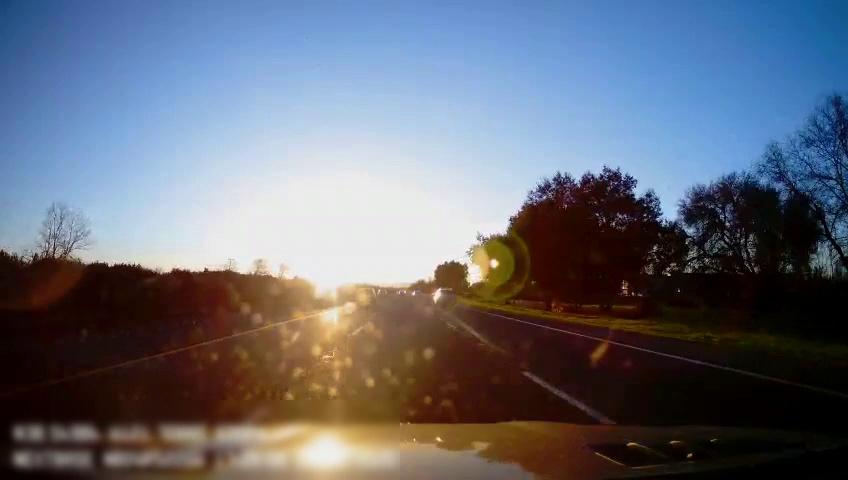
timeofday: Day
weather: Sunny
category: Drivable Space
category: Vehicles | SUV
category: Vehicles | SUV
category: Vehicles | SUV
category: Lanes | Alternate Lane
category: Lanes | Current Lane
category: Lanes | Current Lane
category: Lanes | Alternate Lane